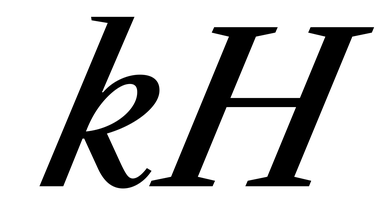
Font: LibreCaslonText-Italic_Medium_Italic